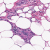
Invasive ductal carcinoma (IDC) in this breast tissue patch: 0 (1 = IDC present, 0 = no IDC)